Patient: sex F, age 63
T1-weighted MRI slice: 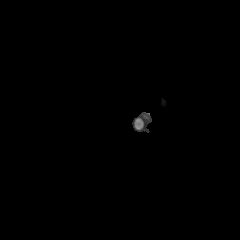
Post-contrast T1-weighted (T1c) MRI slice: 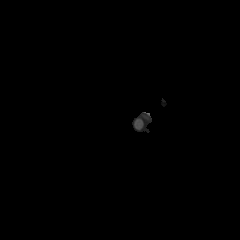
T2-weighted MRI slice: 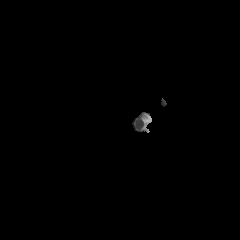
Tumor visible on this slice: no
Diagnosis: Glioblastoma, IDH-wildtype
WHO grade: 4